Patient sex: M
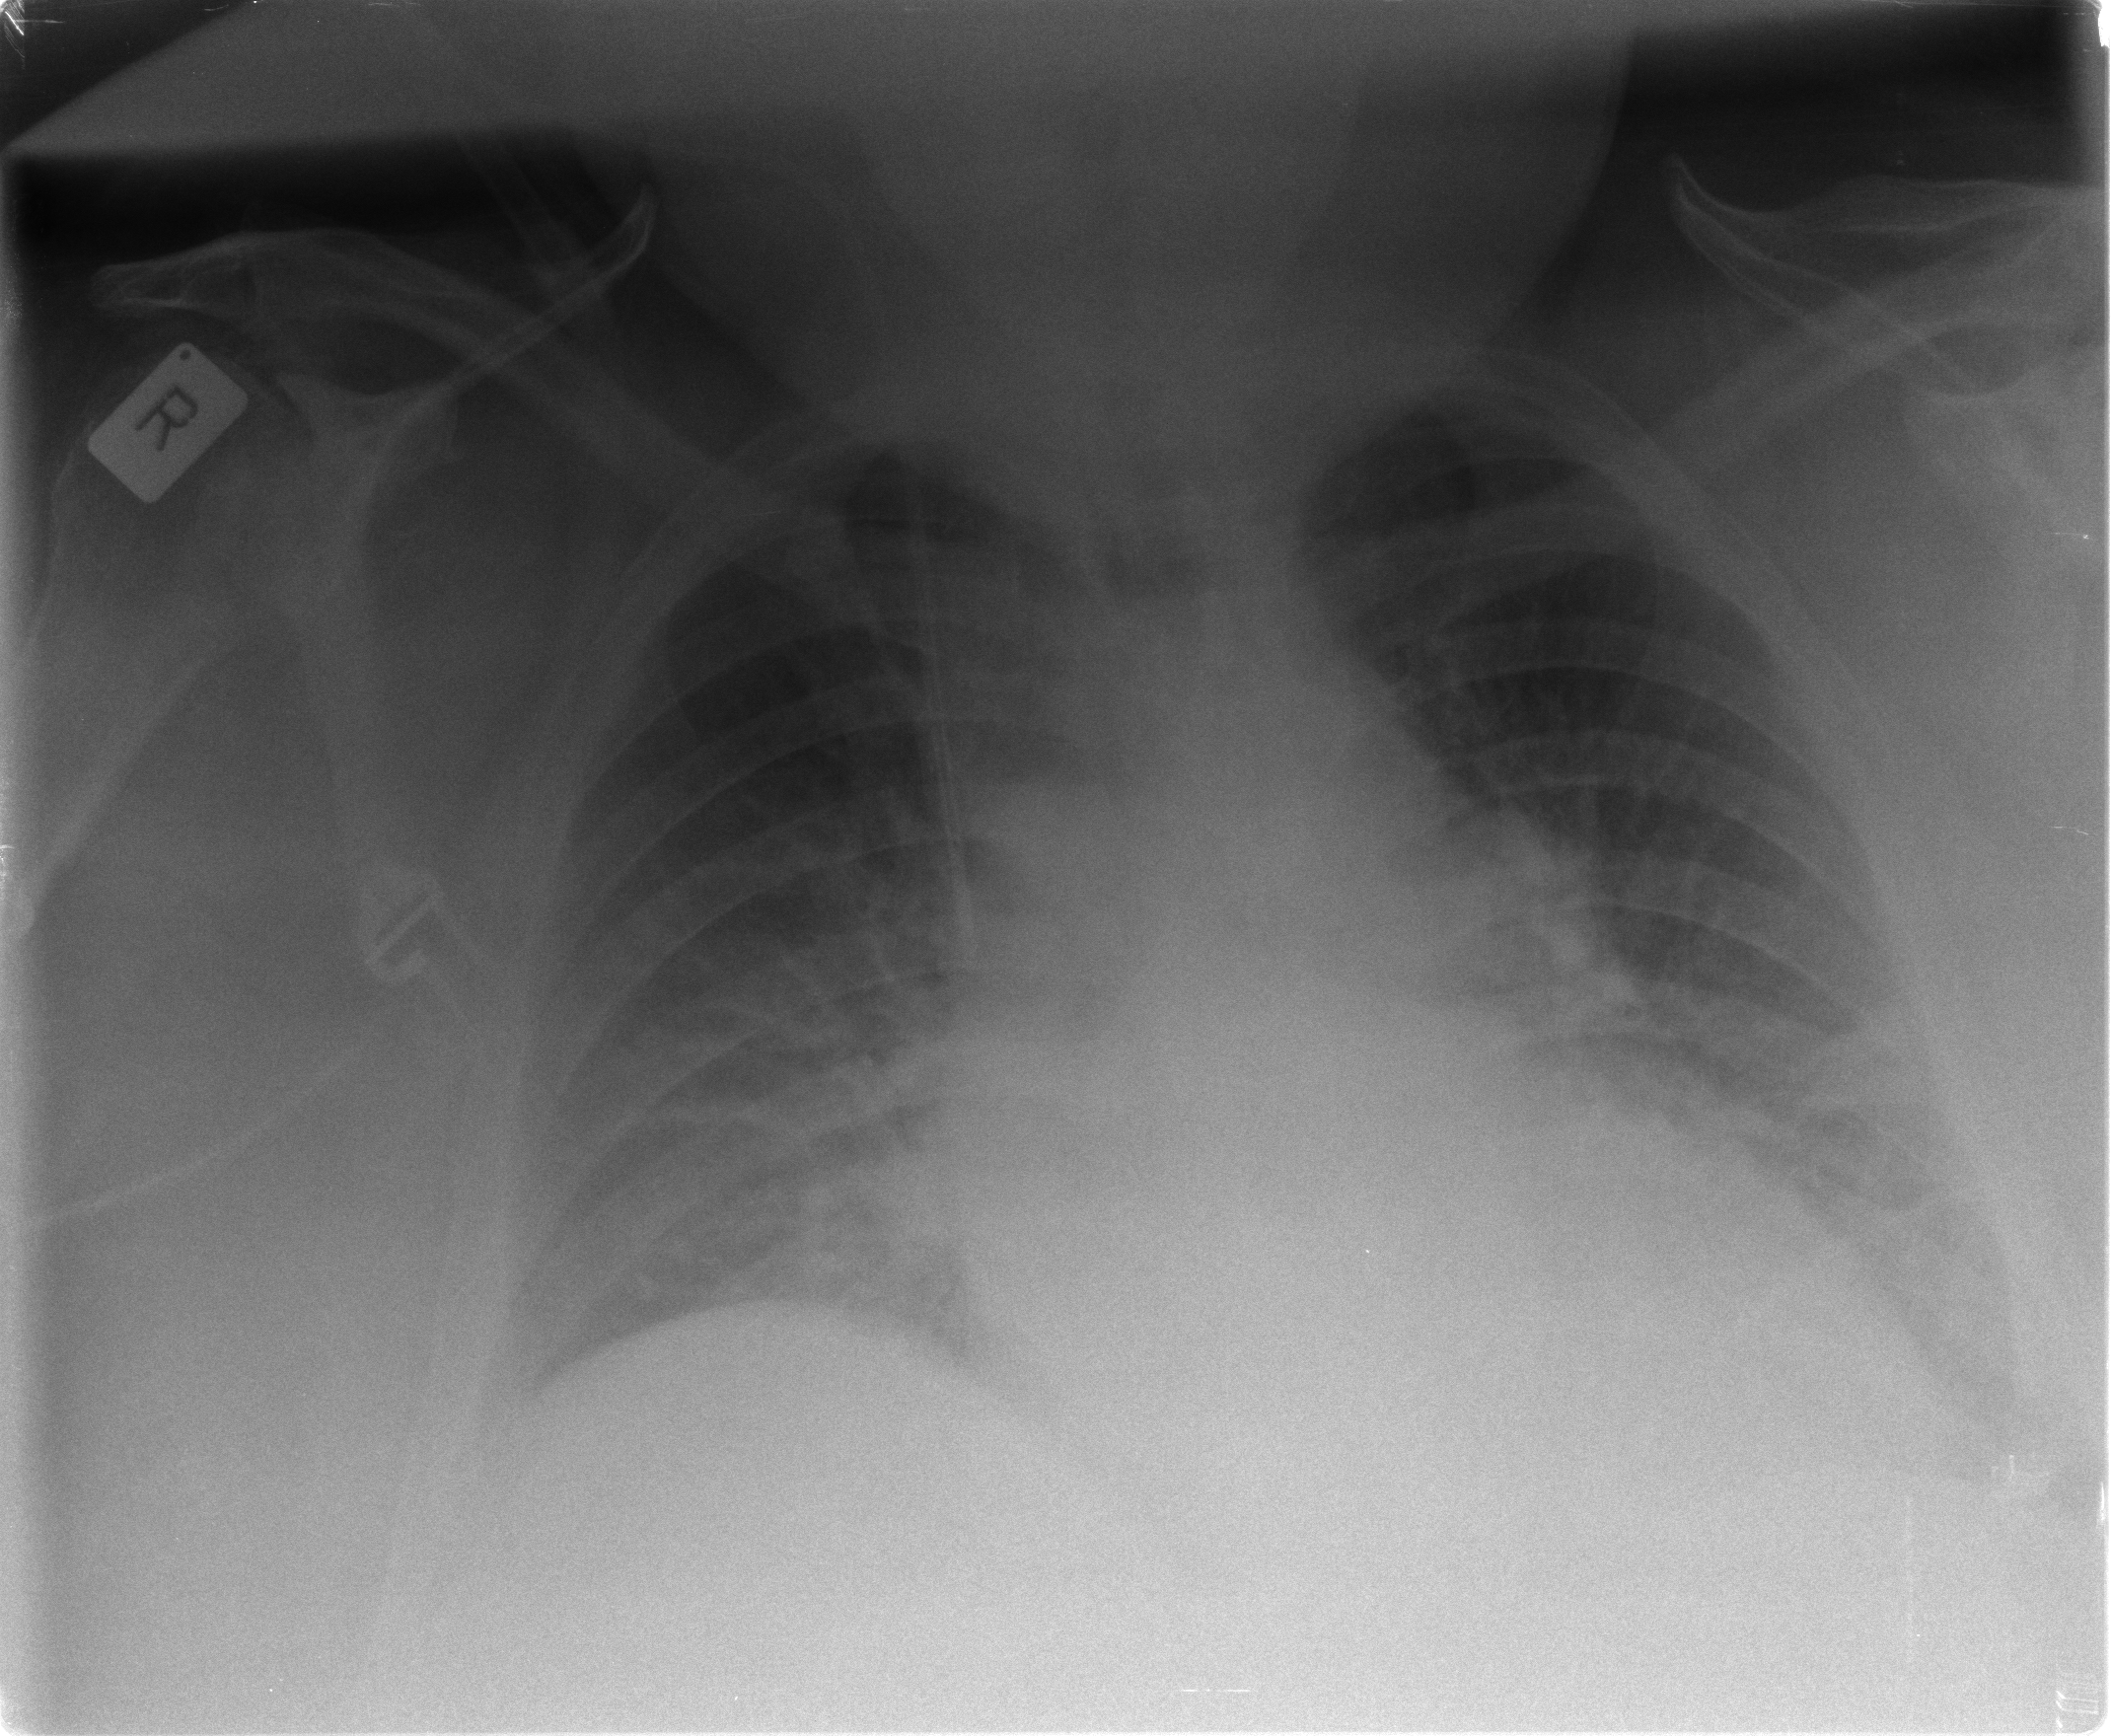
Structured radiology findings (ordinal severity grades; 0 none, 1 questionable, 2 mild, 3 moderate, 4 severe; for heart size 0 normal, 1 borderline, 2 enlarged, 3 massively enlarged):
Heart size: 2
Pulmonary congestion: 3
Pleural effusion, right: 2
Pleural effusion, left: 2
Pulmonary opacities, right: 0
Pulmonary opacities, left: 0
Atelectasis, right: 2
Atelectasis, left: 2